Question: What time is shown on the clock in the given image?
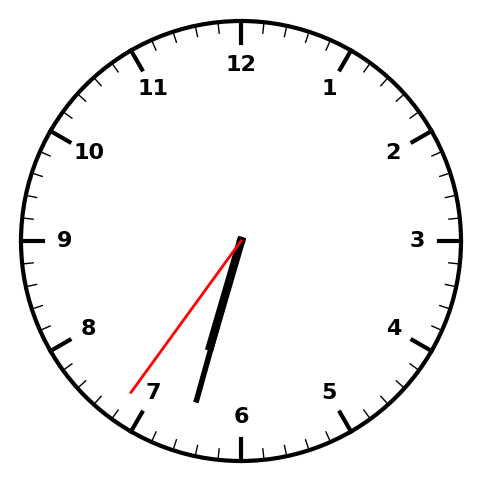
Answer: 06:32:36